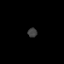
Tissue: skin
Cell type: Epithelial cells
Senescence score: 0.2596
Nuclear area (px): 86
Mean DAPI intensity: 62.814